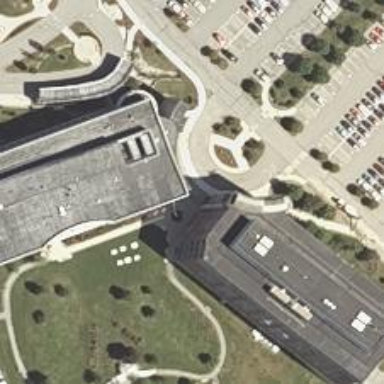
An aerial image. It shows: Hospital building.